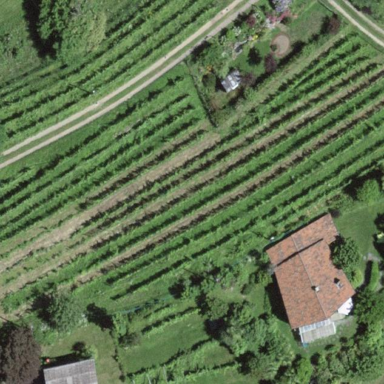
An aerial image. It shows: Beautiful vineyard in the countryside.